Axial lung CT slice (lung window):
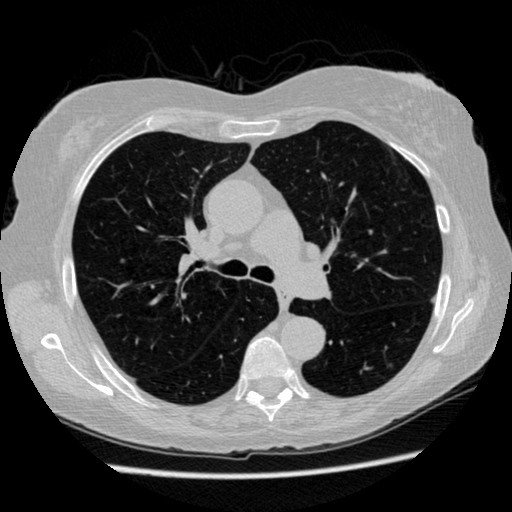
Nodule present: no